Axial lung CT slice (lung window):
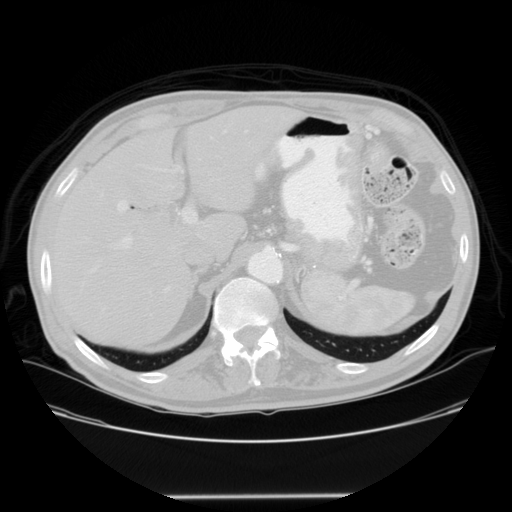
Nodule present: no